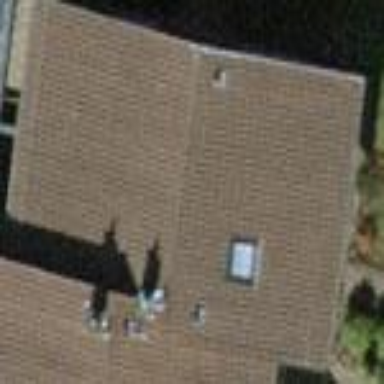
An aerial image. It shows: Terrace building with gabled roof.